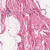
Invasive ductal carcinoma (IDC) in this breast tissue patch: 0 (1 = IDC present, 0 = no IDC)